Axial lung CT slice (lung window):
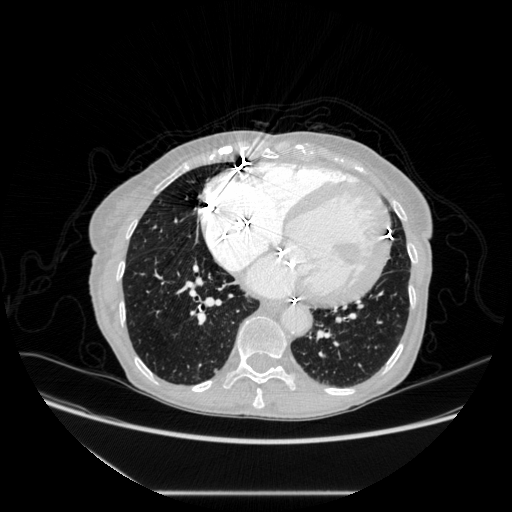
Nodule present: no